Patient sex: M
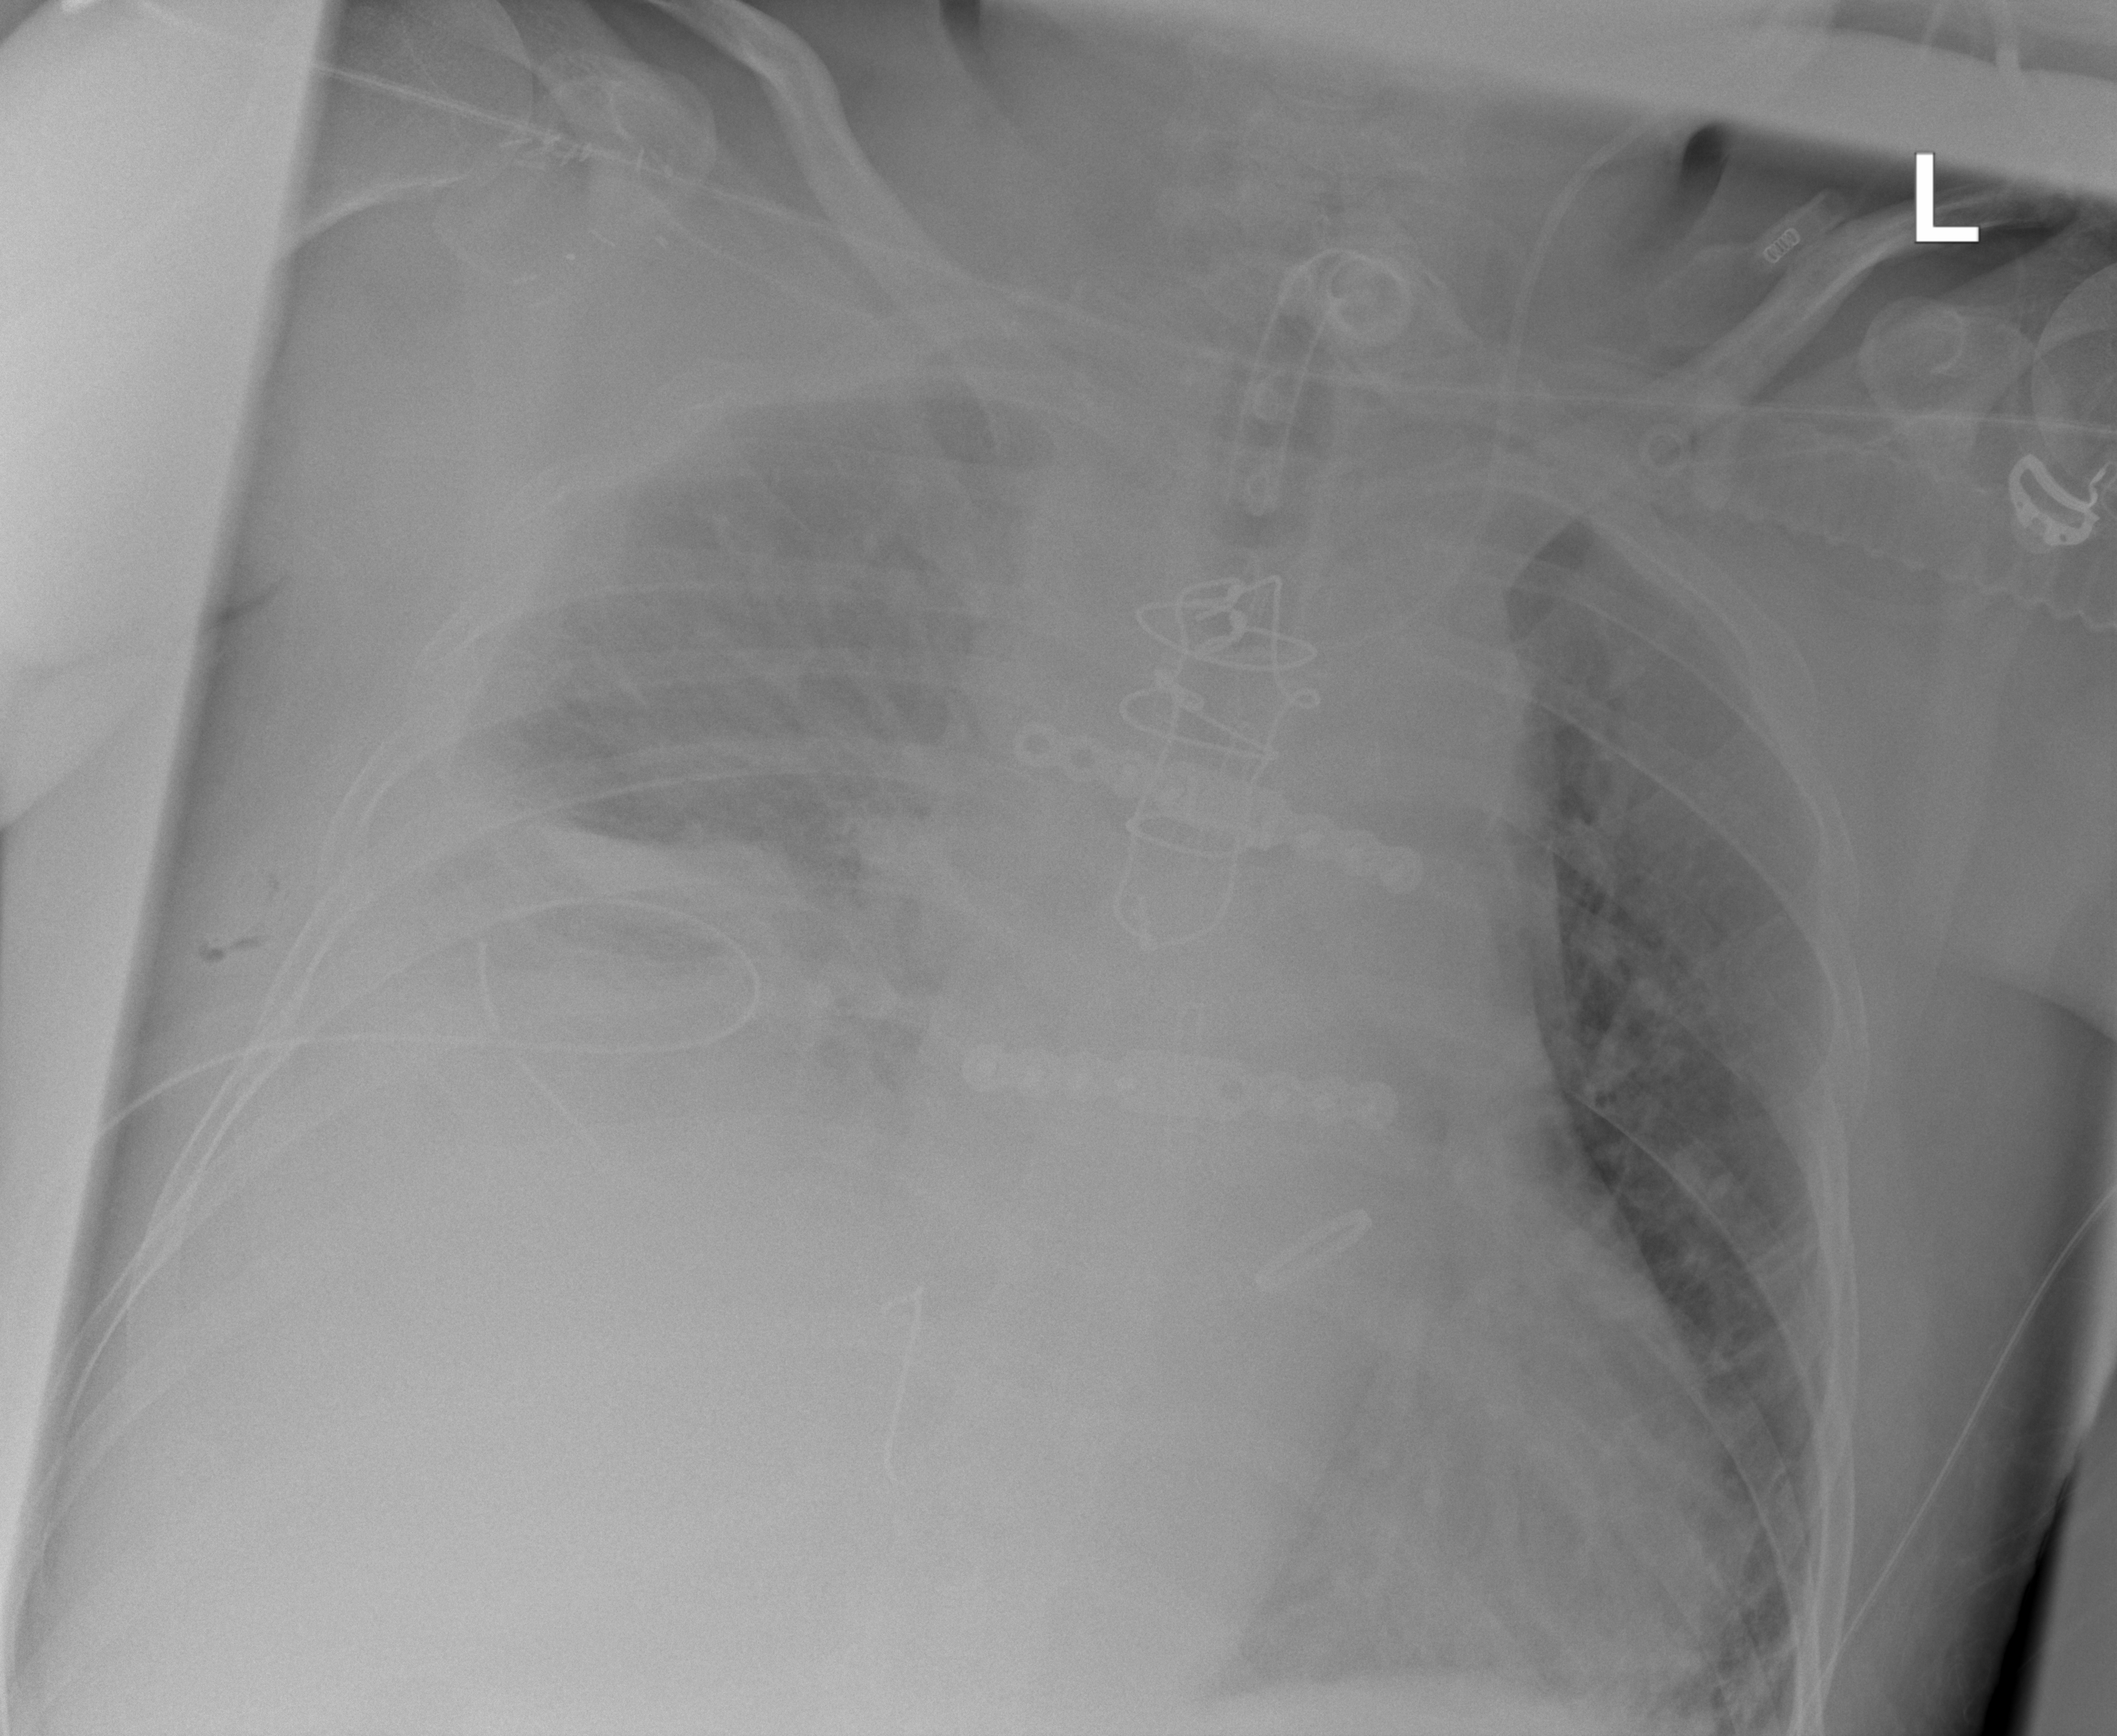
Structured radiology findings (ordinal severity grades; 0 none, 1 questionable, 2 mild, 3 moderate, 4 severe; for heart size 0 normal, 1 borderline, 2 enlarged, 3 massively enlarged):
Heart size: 2
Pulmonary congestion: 1
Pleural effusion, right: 3
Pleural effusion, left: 2
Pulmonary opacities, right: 2
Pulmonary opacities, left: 2
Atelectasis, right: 3
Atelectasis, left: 2